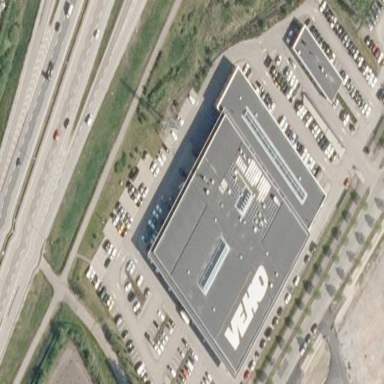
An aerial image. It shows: Close-up view of roof part of building.